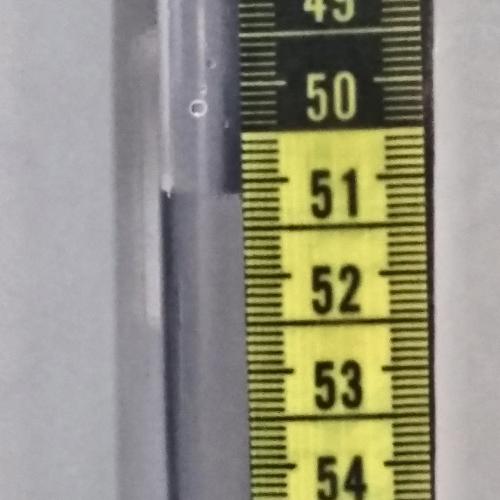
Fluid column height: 51.1 cm